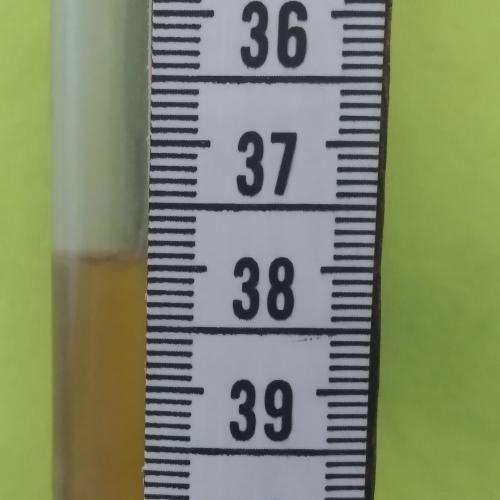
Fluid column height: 37.9 cm